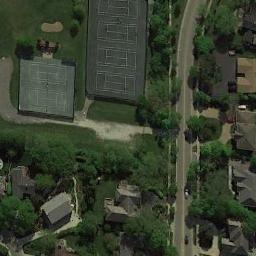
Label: tennis_court